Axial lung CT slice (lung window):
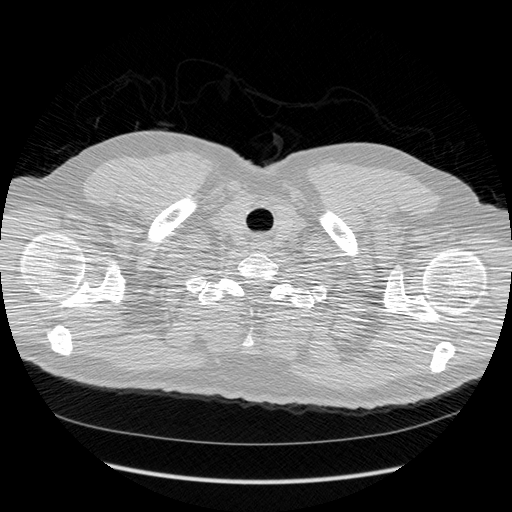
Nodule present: no